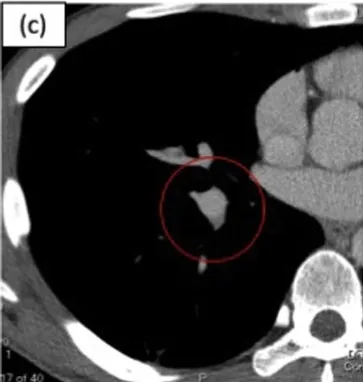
C; Contrast chest CT showing no finding of an abnormal hilar lymph node metastasis.
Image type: radiology (ct)